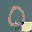
Label: 0